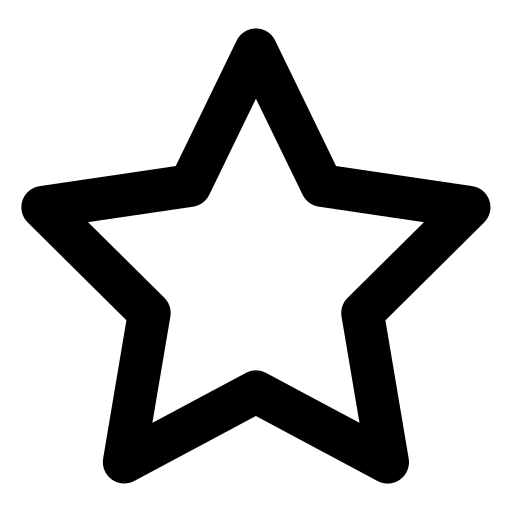
Tags: icon, FontAwesome, fa-icon, outline, star